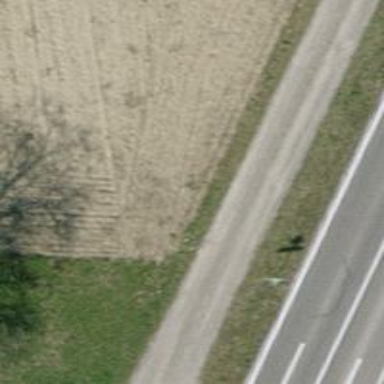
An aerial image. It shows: Asphalt cycleway with uncontrolled crossing.